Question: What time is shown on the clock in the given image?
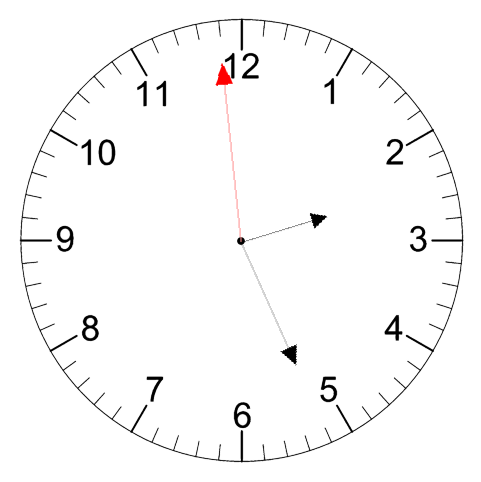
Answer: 02:25:59